Question: My problem seems little different than here <URL>
I have followed steps given <URL>, and added jars 'robotium-solo-5.0.1.jar','robotium-solo-1.6.0.jar', to get rid of red error lines below 'solo.' functions and 'jay.way package'.
I am attaching the error screenshot:

'''
<?xml version="1.0" encoding="utf-8"?>
<manifest xmlns:android="http://schemas.android.com/apk/res/android"
package="com.testcalculator"
android:versionCode="1"
android:versionName="1.0" >
<uses-sdk android:minSdkVersion="8" />
<instrumentation
android:name="android.test.InstrumentationTestRunner"
android:targetPackage="com.testcalculator" />
<application
android:icon="@drawable/ic_launcher"
android:label="@string/app_name" android:debuggable="true">
<uses-library android:name="android.test.runner" />
</application>
</manifest>
'''
and I have package added in instrumentation list:
'''
c:\> adb shell pm list instrumentation
instrumentation:PACKAGE.test.test/android.test.InstrumentationTestRunner (target=PACKAGE)
instrumentation:PACKAGE.test.test.test.test.test.test/android.test.InstrumentationTestRunner (target=PACKAGE.test.test)
instrumentation:com.example.android.apis/.app.LocalSampleInstrumentation (target=com.example.android.apis)
>> instrumentation:com.testcalculator/android.test.InstrumentationTestRunner (target=com.testcalculator) <<
'''
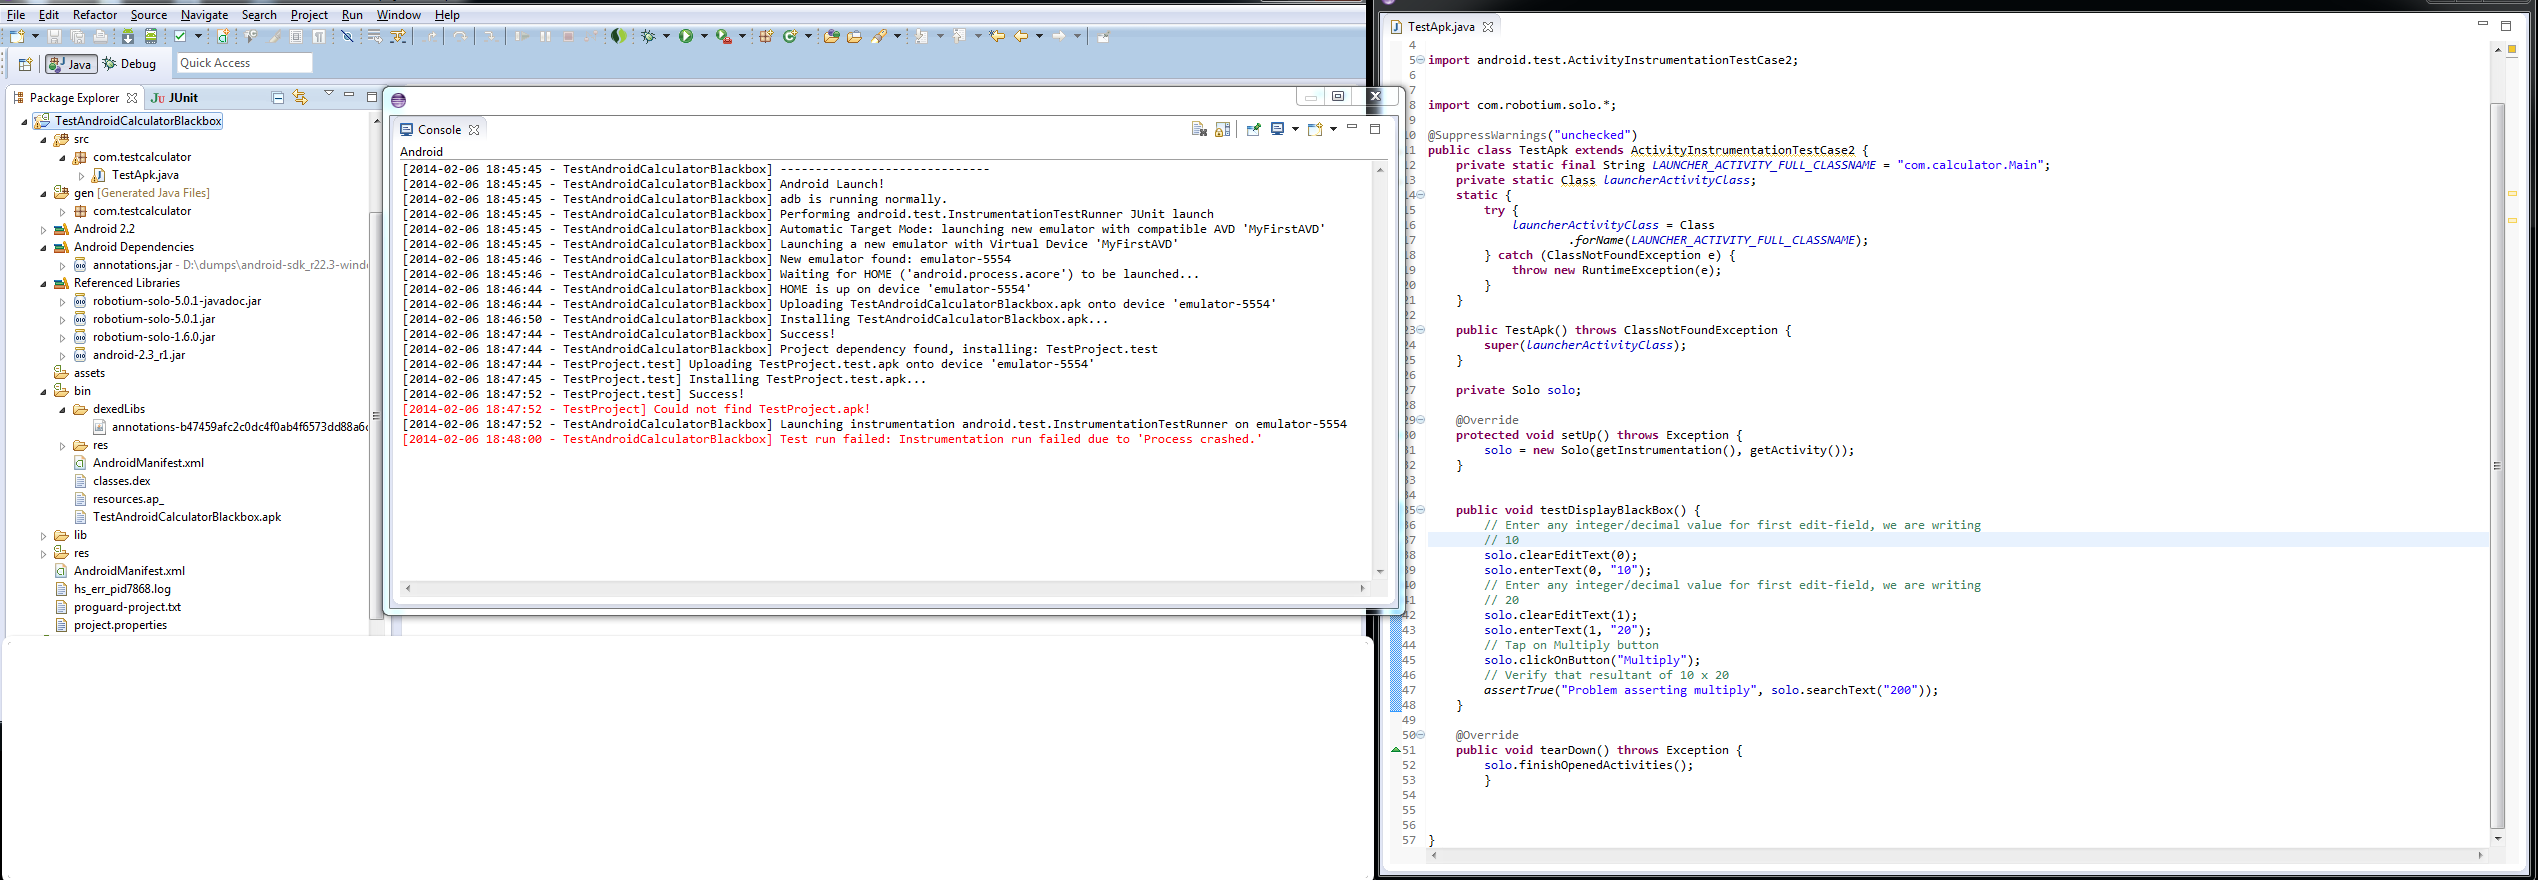
Answer: 1. Don't attach more than one robotium library. robotium-solo-1.6.0.jar should be removed. It's deprecated and you really shouldn't use it anymore.
2. Is your target application already installed? It should be installed, if you are going to run tests for it. You can not install it only if your test project has reference to target project.
3. If you have separate APKs for application and instrumentation you should change package in your manifest. You actually have "com.testcalculator" and target package is the same - they should be different. By the way I don't see sources of application in your project, so application part should be removed.
4. Your error doesn't say much, it's always good to post stacktrace from LogCat.
5. Read manuals before you start writing tests: http://developer.android.com/tools/testing/testing_android.html https://code.google.com/p/robotium/w/list